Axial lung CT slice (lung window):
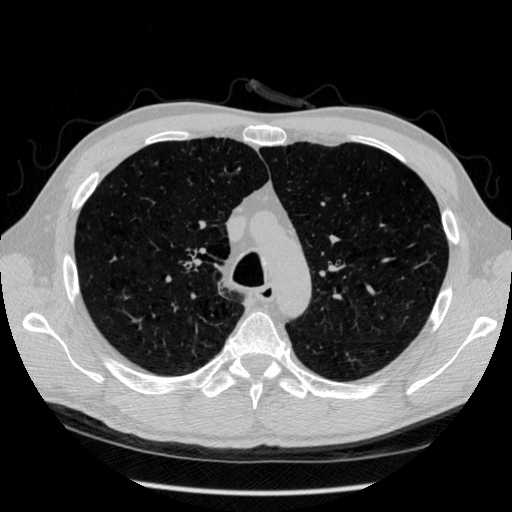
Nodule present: no